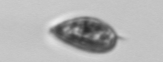
Label: Prorocentrum_triestinum